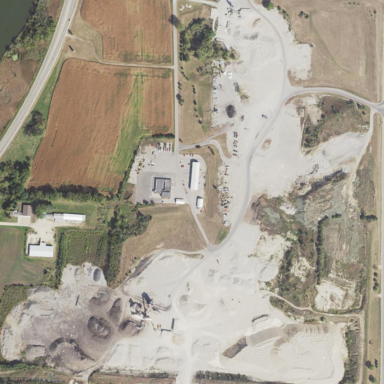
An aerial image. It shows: Quarry area.